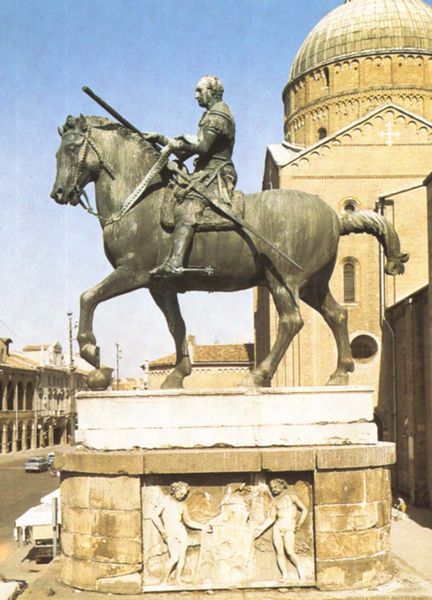
Titel: Reiterstandbild des Condottiere Erasmo da Narni, Gattamelata
Künstler: Donatello
Standort: Padua, Piazza del Santo (EU - I - Venetien)
Schlagwörter: blau, himmel, mann, schatten, licht, paris, straße, dach, haus, sockel, stein, kirche, haare, pferd, reiter, engel, skulptur, statue, sattel, schwanz, schweif, zügel, relief, bogen, fassaden, italien, amerika, auto, kuppel, kaiser, lanze, seated, bronze, podest, hoch, foto, bögen, fugen, kreuz, moschee, dom, denkmal, regenrinne, schwert, soldat, waffe, schritt, ritter, rüstung, arkaden, rom, tracht, sandstein, grab, greek, man, krieger, knight, sporen, sporn, standbild, gegossen, monument, reiterstatue, reiterstandbild, augustus, horse, schwerrt, mosche, pedestal, theoderich, hofe, cars, spear, rider, leader, denk,al, fjfjfj, astride, fjfjfjfjfjfjfjfjff, fjfjjf, fjnfjnvjvnj